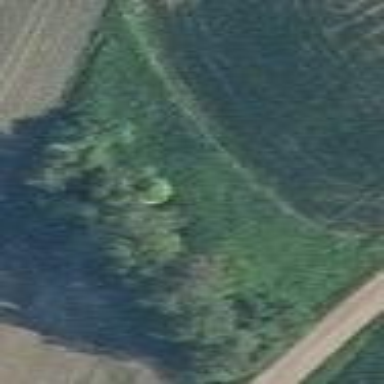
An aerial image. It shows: Beautiful woodland area.